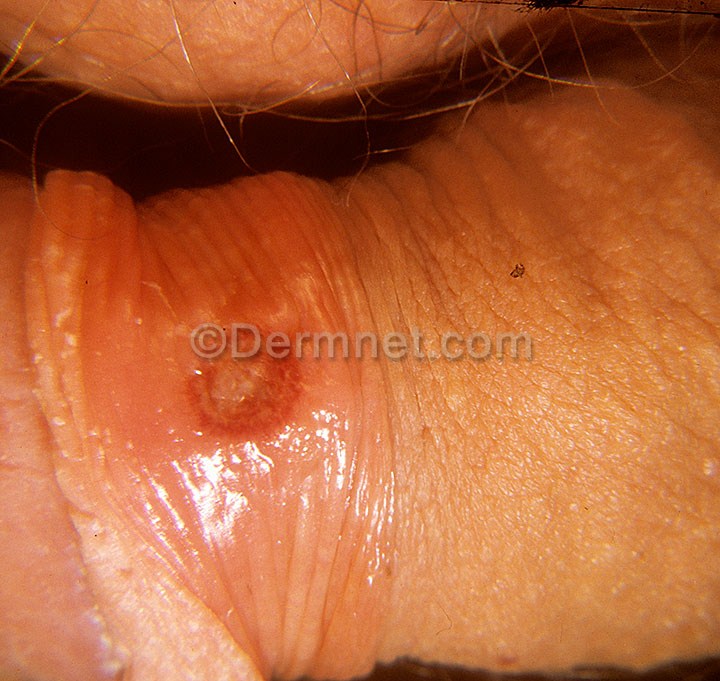
Disease: Herpes HPV and other STDs Photos